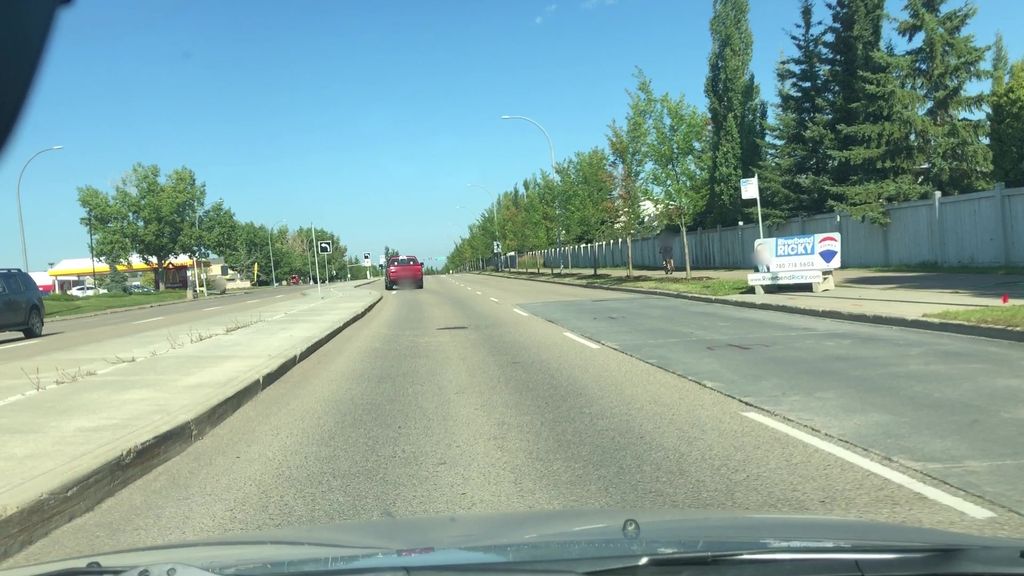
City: edmonton